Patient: sex M, age 67
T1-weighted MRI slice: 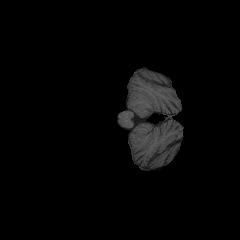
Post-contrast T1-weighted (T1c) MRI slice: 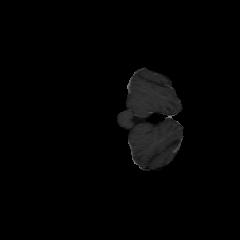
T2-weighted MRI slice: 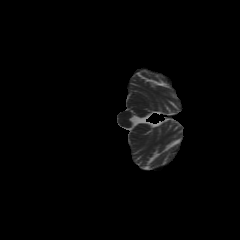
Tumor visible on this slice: no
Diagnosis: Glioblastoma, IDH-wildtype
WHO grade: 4